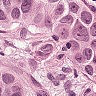
Metastatic tissue present: yes